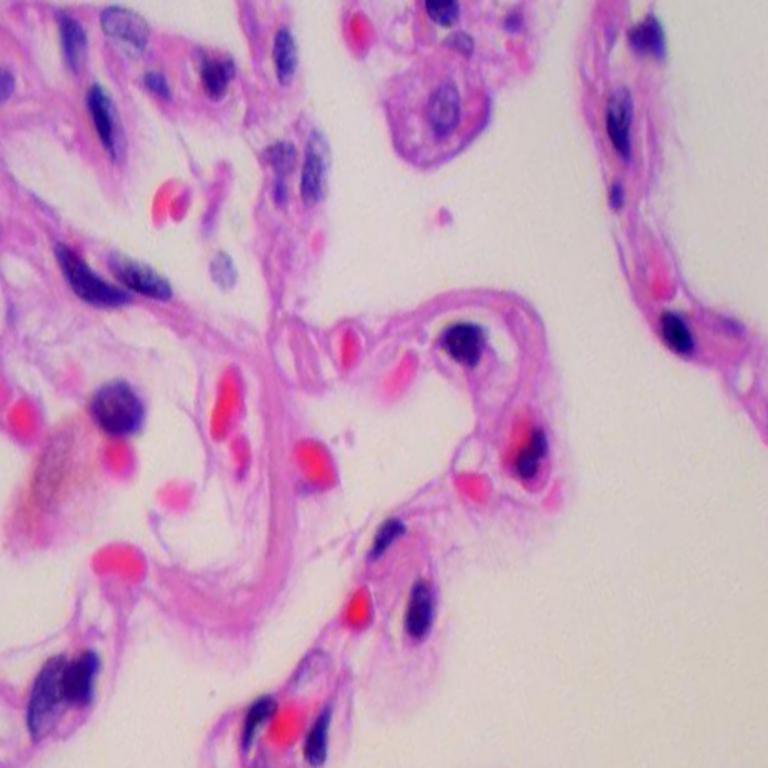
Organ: lung
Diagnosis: benign